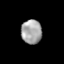
Tissue: skin
Cell type: Epithelial cells
Senescence score: 0.1221
Nuclear area (px): 485
Mean DAPI intensity: 164.46